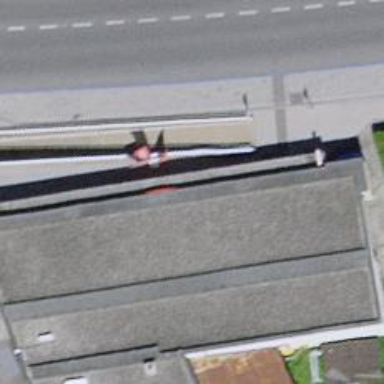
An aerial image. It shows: Convenience shop.